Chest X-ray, PA view. Patient: 38 years old, sex F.
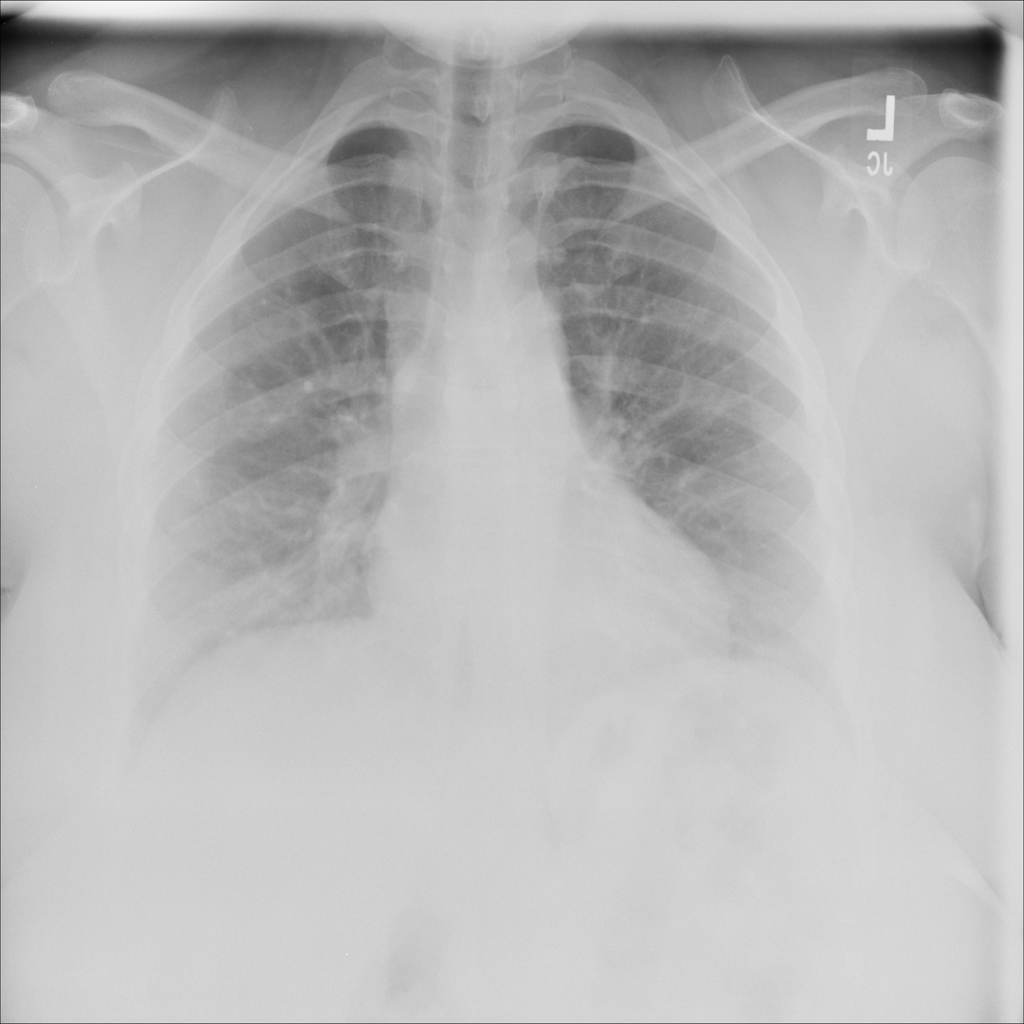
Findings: No Finding